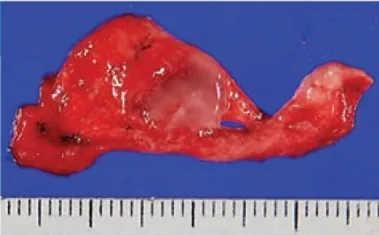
(A) Macroscopically, a jelly-like tumor is located in the lung parenchyme.
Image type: medical_photograph (other_medical_photograph)